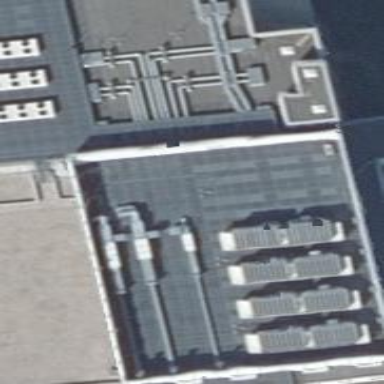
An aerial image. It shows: Commercial building with flat roof.